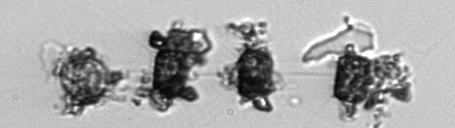
Label: Thalassiosira_TAG_external_detritus